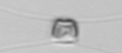
Label: Chaetoceros_similis